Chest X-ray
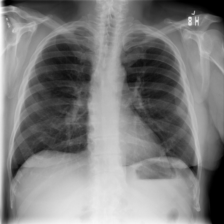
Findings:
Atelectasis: negative
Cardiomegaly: negative
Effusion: negative
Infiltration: negative
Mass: negative
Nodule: negative
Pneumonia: negative
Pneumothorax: negative
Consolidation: negative
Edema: negative
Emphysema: negative
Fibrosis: negative
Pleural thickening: negative
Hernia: negative